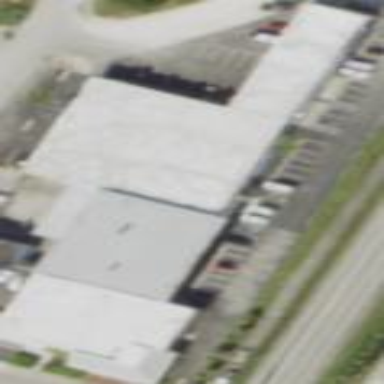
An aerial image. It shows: Commercial building.